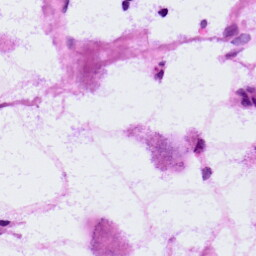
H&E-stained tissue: LymphNode